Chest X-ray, PA view. Patient: 57 years old, sex F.
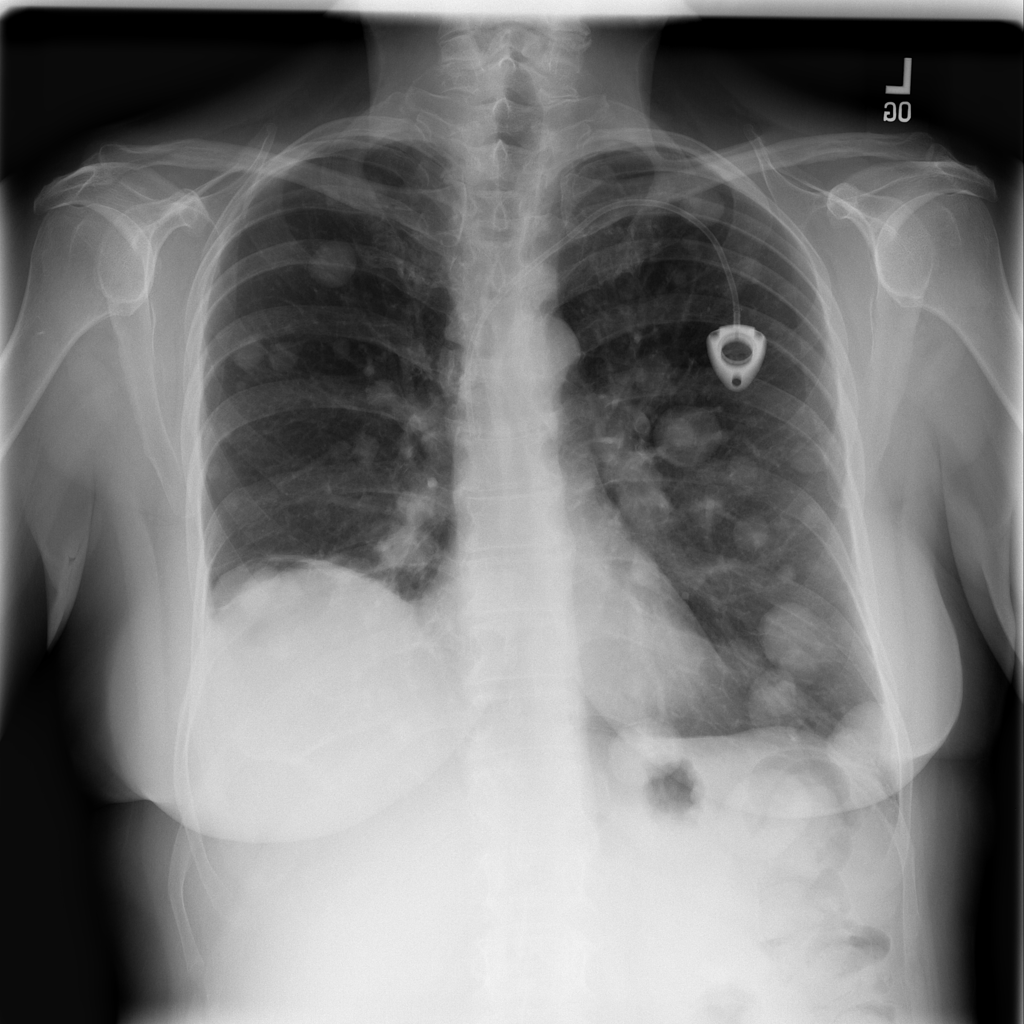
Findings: Nodule